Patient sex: M
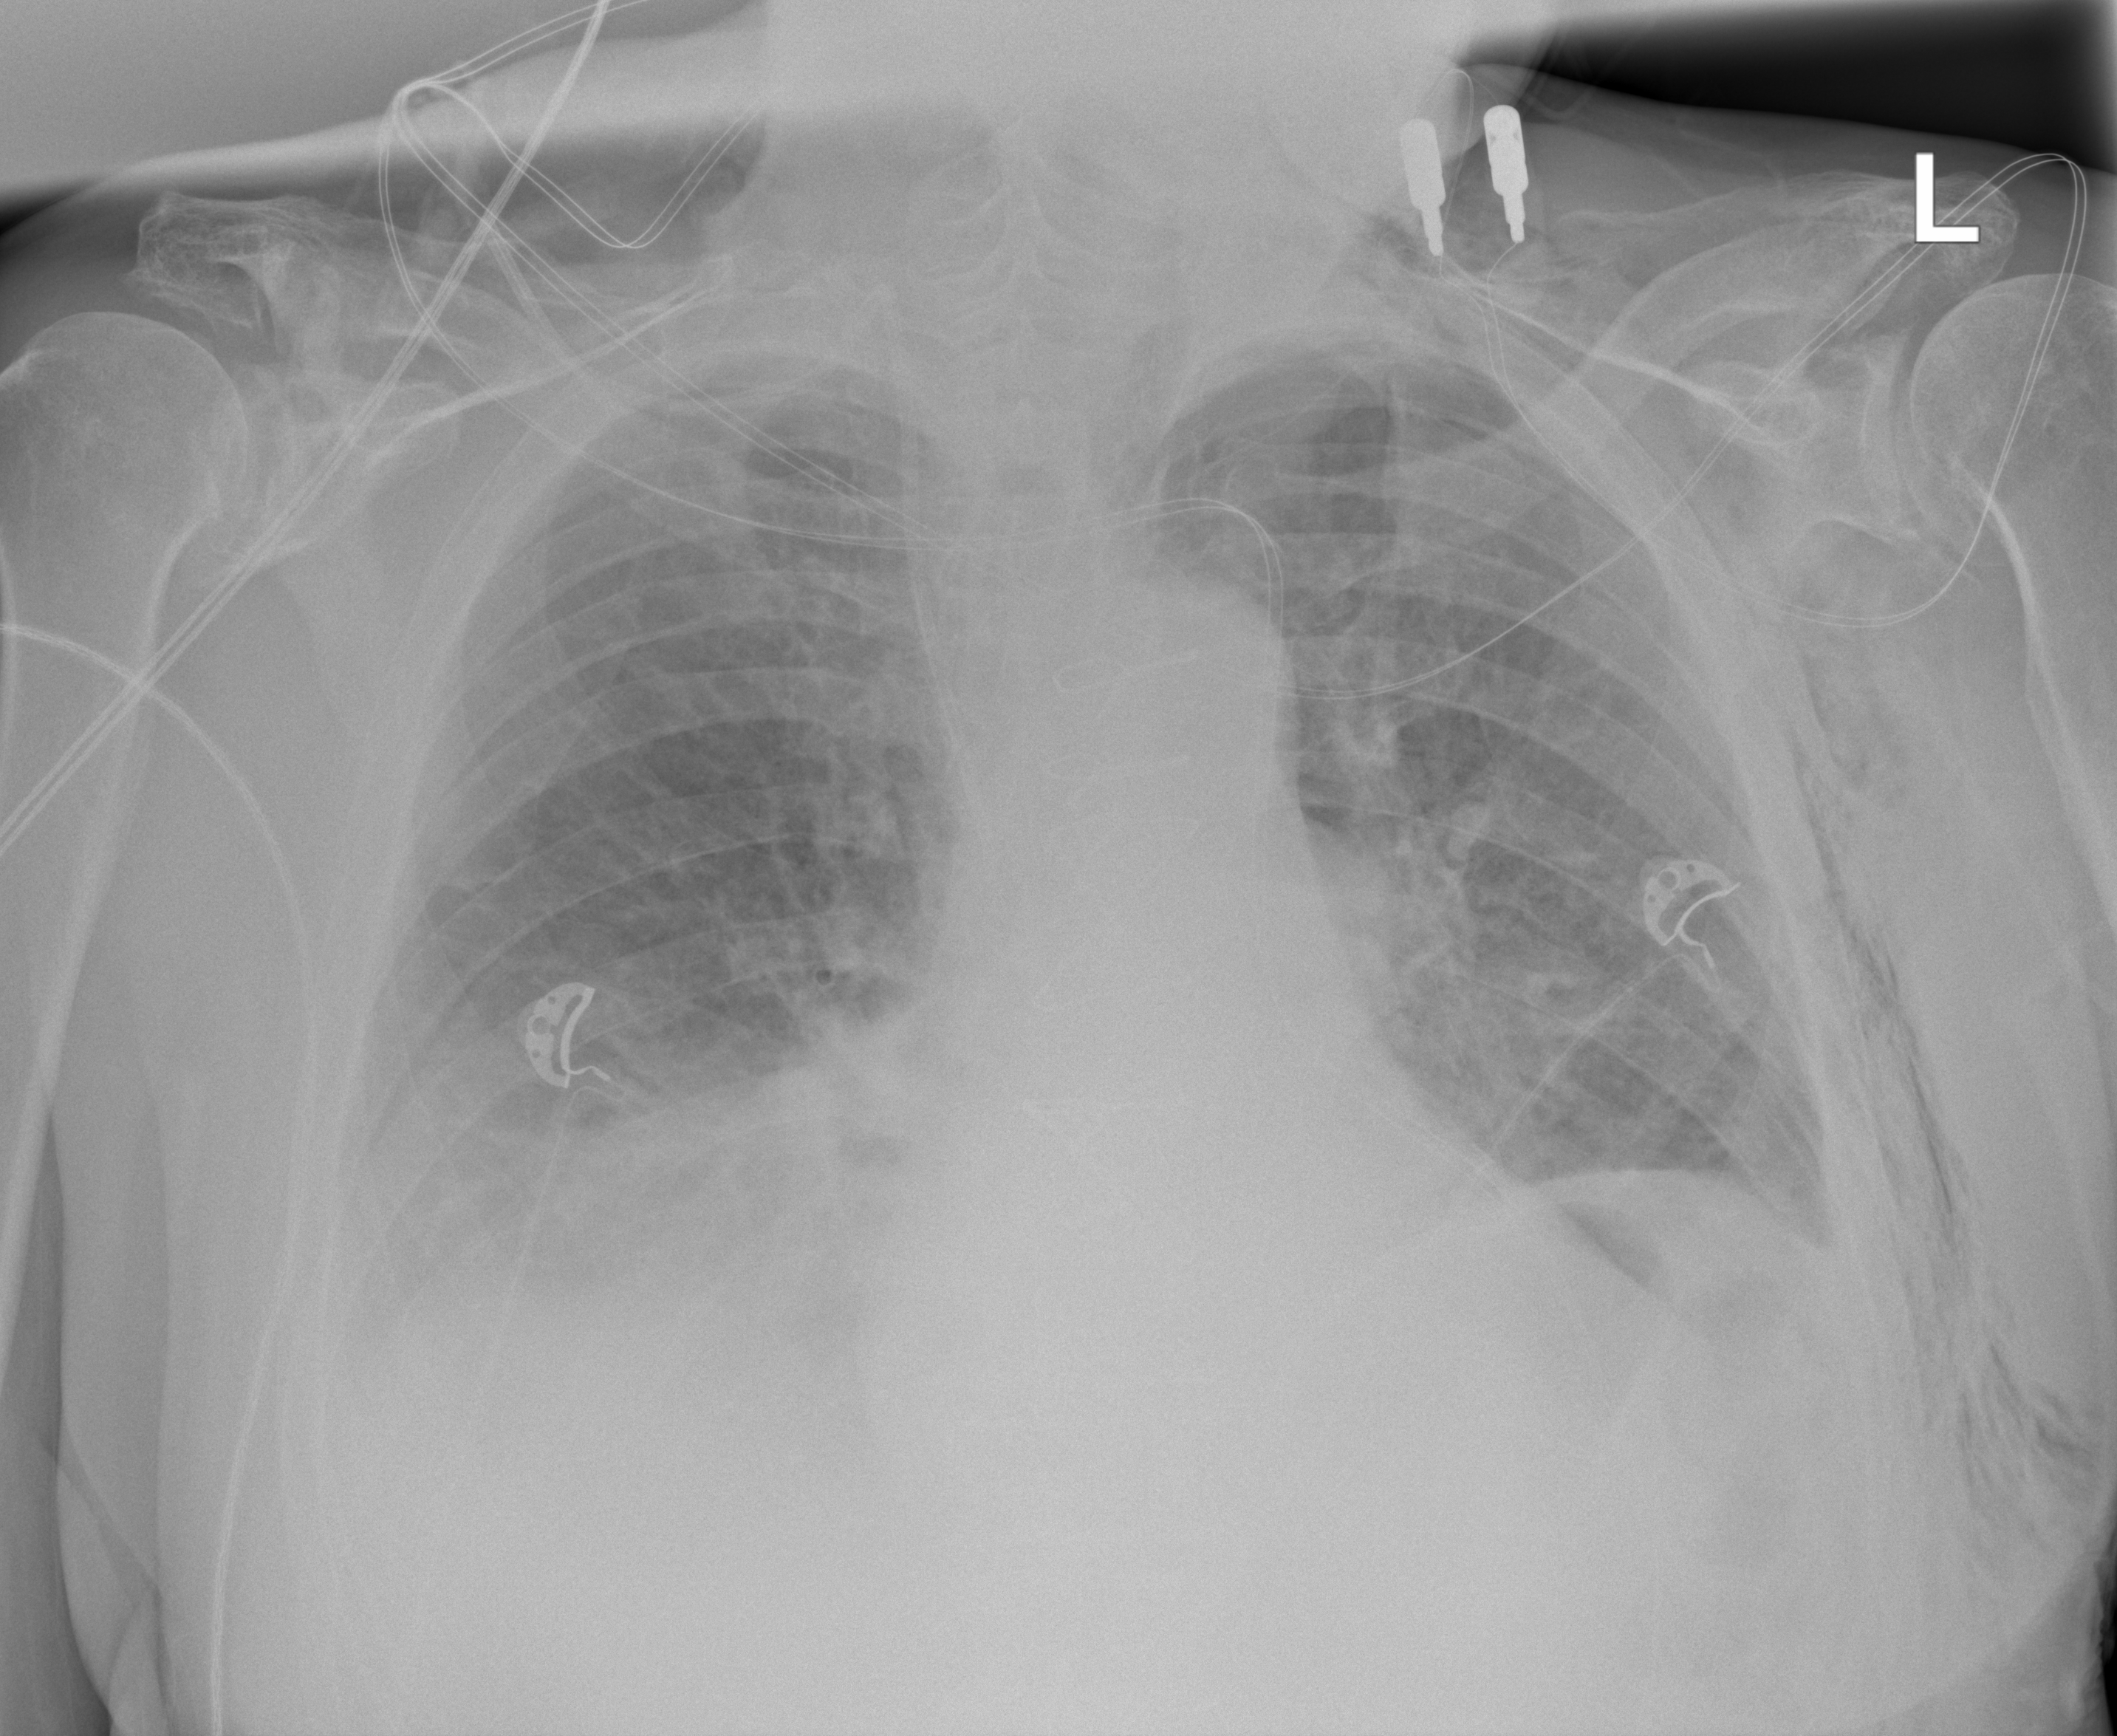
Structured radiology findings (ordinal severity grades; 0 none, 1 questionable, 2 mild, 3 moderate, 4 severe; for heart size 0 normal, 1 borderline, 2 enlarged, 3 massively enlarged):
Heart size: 1
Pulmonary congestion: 2
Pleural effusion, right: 2
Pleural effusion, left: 2
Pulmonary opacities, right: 2
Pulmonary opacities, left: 0
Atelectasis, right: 2
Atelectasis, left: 2